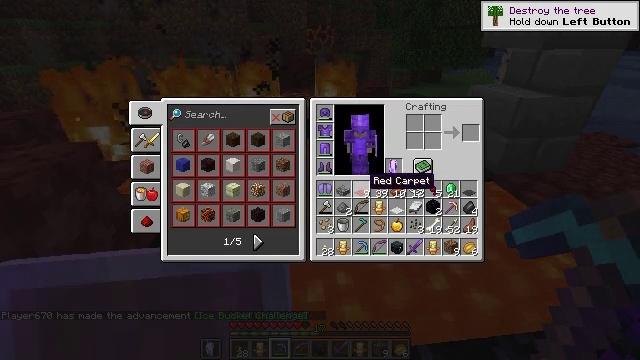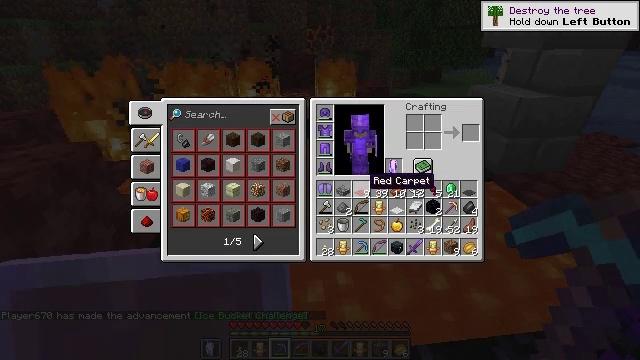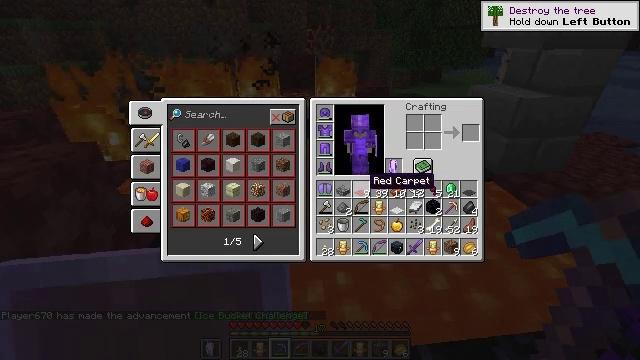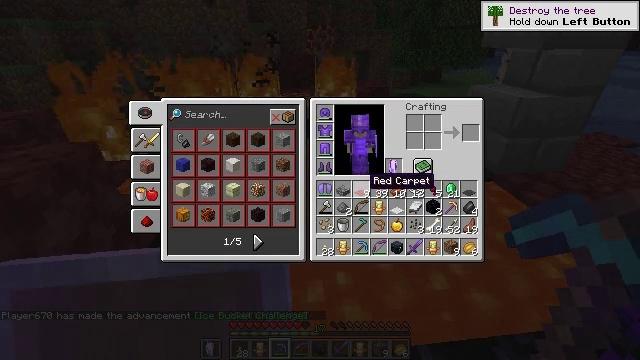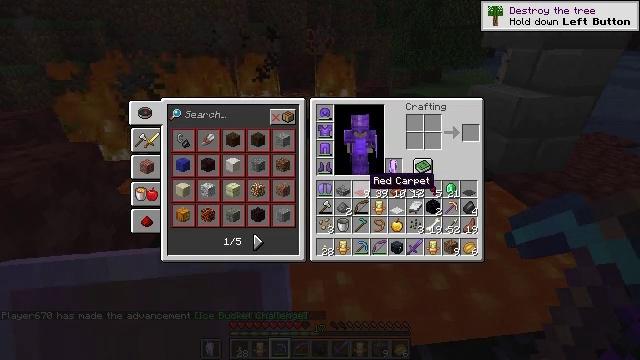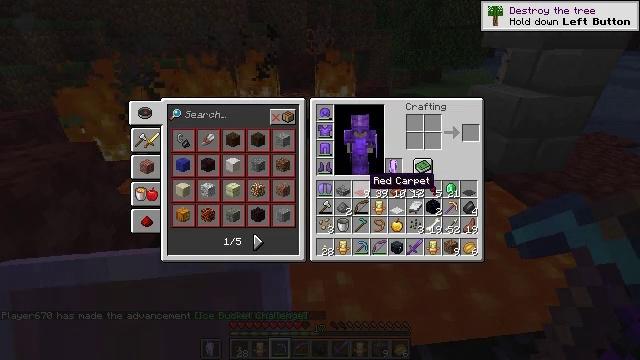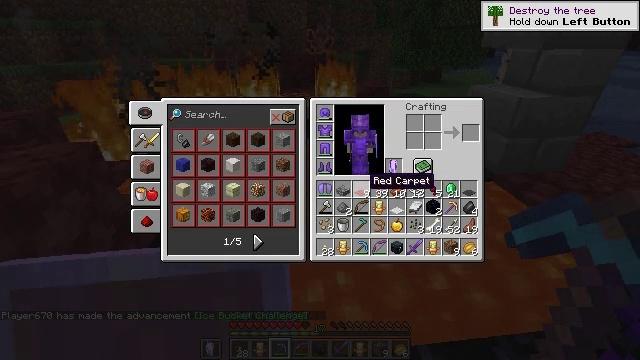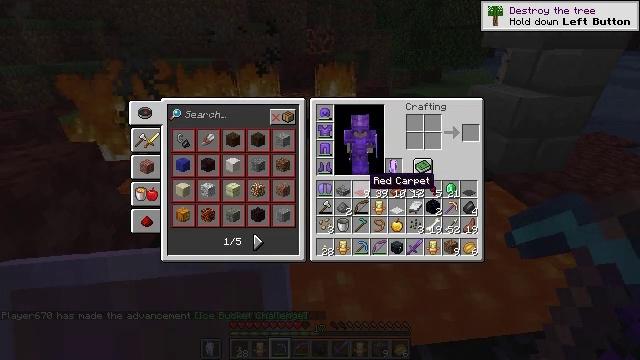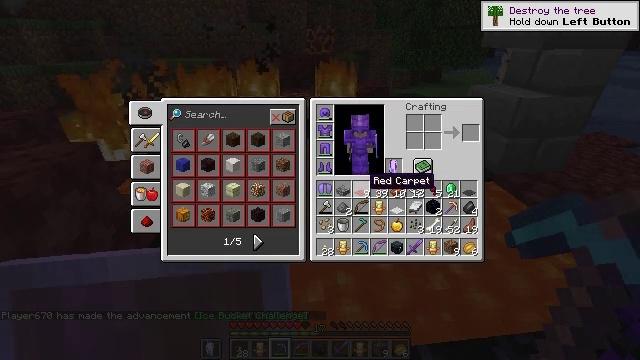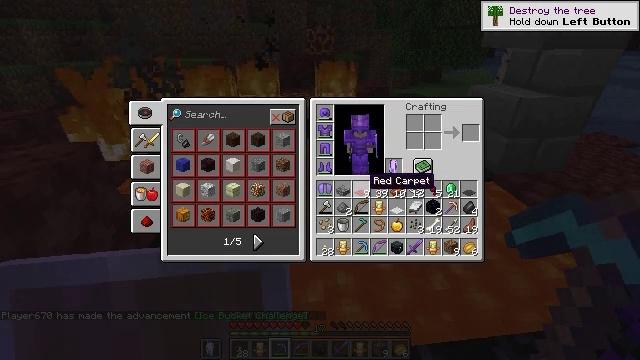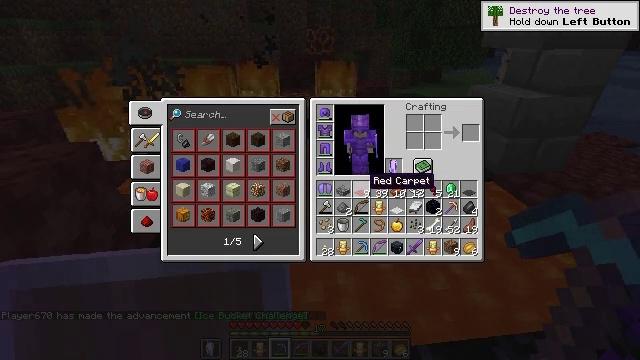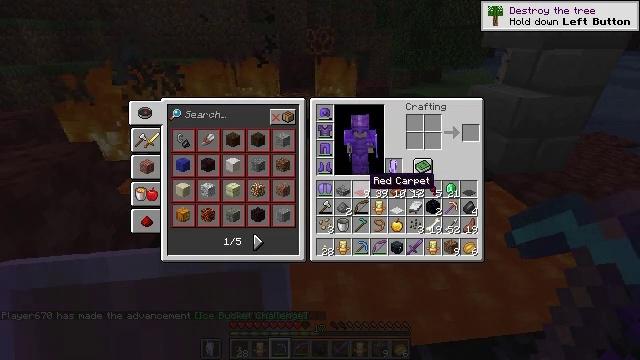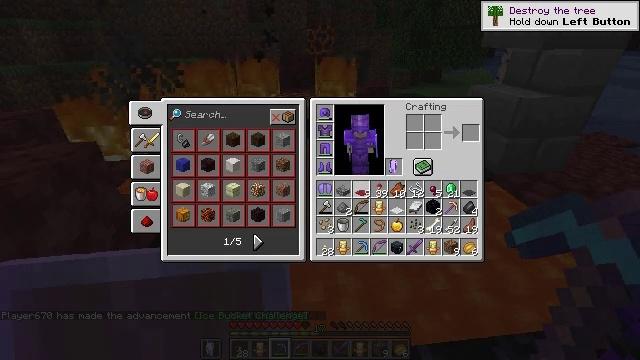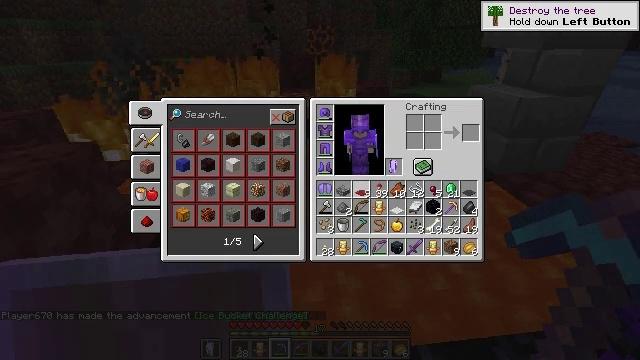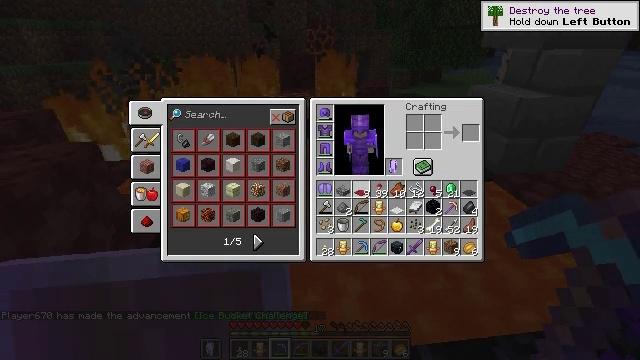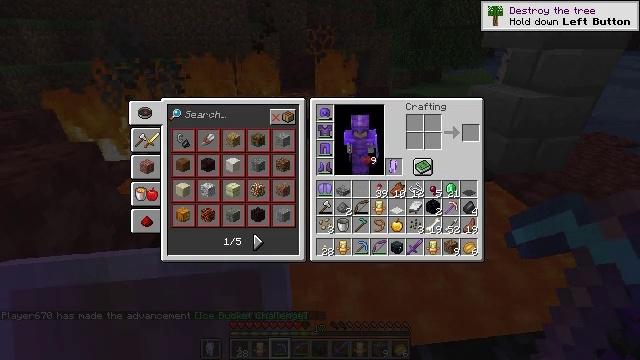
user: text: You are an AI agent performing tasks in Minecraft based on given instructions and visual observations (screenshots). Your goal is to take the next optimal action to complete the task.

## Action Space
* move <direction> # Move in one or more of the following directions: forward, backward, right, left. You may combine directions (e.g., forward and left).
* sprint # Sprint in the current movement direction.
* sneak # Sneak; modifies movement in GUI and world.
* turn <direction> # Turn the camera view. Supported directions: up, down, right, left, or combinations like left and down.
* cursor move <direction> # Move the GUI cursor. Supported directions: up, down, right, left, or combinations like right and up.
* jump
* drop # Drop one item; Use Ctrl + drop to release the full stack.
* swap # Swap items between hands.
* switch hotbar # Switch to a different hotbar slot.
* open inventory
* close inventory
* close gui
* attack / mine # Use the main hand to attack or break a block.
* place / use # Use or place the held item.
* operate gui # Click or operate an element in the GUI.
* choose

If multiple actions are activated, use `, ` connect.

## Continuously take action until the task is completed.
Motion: motion action
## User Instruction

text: Drop a red carpet.
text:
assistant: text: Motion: no_op
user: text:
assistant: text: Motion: no_op
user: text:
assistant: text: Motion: no_op
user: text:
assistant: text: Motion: no_op
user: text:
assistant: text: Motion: no_op
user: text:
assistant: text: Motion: no_op
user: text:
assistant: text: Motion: no_op
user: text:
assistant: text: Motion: no_op
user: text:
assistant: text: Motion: no_op
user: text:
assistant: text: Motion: no_op
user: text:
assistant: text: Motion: no_op
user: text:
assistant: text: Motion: operate gui
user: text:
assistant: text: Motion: operate gui
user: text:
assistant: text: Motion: operate gui
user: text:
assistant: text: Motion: cursor move right and up
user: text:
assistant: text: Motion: cursor move right and up
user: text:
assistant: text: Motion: cursor move up
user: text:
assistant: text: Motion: cursor move up
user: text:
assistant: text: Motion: no_op
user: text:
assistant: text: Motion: no_op
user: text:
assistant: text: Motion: no_op
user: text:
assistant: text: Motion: no_op
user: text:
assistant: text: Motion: no_op
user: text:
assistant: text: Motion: cursor move left and down
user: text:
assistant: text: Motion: cursor move down
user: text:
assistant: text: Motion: no_op
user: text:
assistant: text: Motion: no_op
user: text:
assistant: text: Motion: no_op
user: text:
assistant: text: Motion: no_op
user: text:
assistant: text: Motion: operate gui